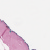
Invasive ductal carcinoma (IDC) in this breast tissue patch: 0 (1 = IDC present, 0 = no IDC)